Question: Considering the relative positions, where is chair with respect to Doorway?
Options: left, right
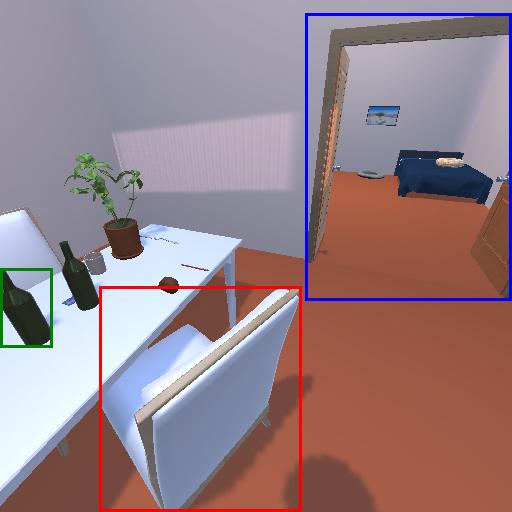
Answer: left